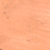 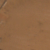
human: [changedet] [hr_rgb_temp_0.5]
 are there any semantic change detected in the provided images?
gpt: A street was built on the left upper corner of the area.